Question: When coding PHP together with HTML, it always seems confusing and very painful to look at. The structure is not easy to understand.
Can anyone tell about how to code PHP with HTML in good structure?

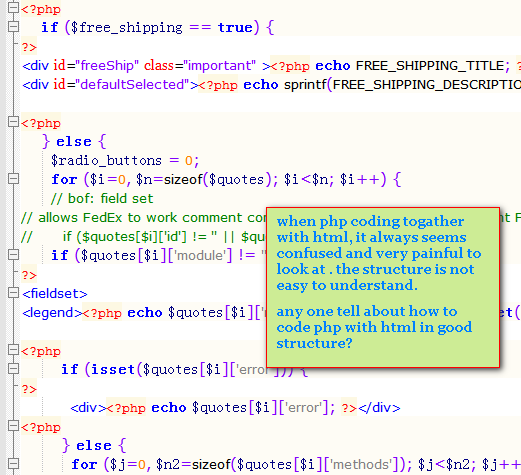
Answer: There are methodologies out there that help with this issue, such as Model-View-Controller (MVC). MVC seperates your data layer, from your logic, from your presentation (UI) layers. A framework such as CodeIgniter would help you in this case. Even if you weren't going to use an existing framework, seperating out your data models from your business logic and then from your UI objects is relatively easy.
Edit: Let's say you have a shopping cart page. You can have a "view" file called cart.php, and then you can send it information from your other PHP files (the "Controllers"), so that instead of this:
'''
<div id = 'special_price'>
<?php $result = mysql_query("SELECT price FROM pricelists");
$row = mysql_fetch_assoc($result);
echo $row["price"];
?>
</div>
'''
you can do this:
'''
<div id = 'special_price'><?= $price ?></div>
'''
In this scenario, all logic and data access are handled before you attempt to display the page.